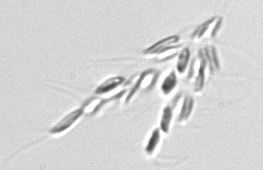
Label: Dinobryon